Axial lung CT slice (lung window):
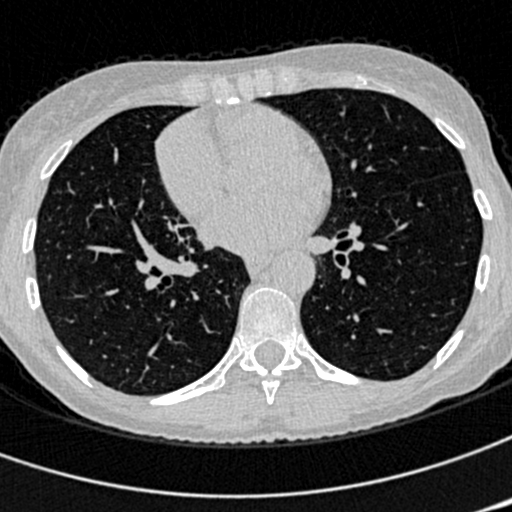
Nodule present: no